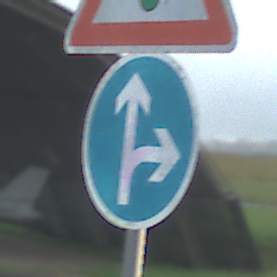
Verkehrszeichen: VorgeschriebeneFahrtrichtungGeradeausOderRechts
Zusatzzeichen oben: Lichtzeichenanlage
Umgebung: Outdoor, Suburban
Tageszeit: Midday
Wetter: Overcast
Licht: Natural
Jahreszeit: NotSpecified
Kontrast: LowContrast